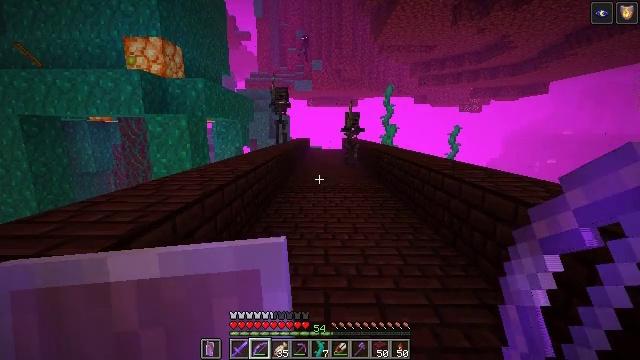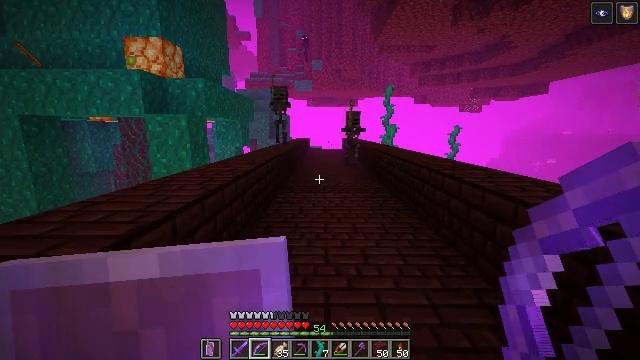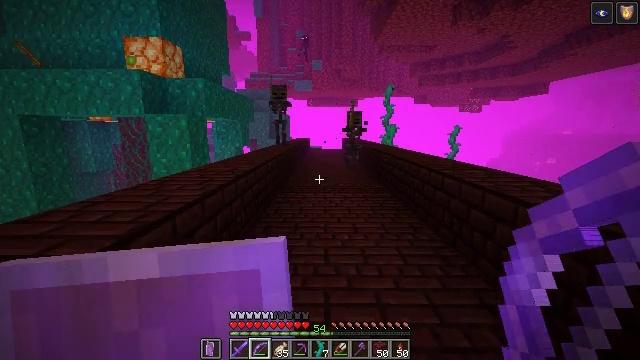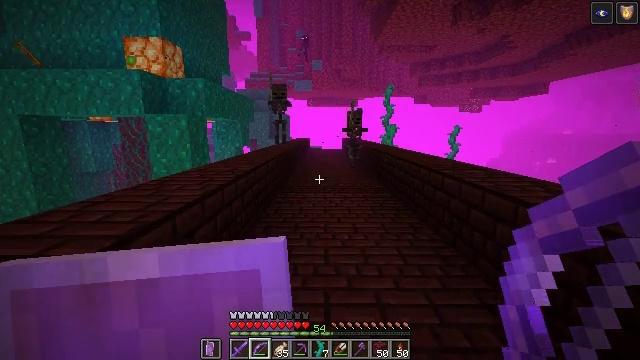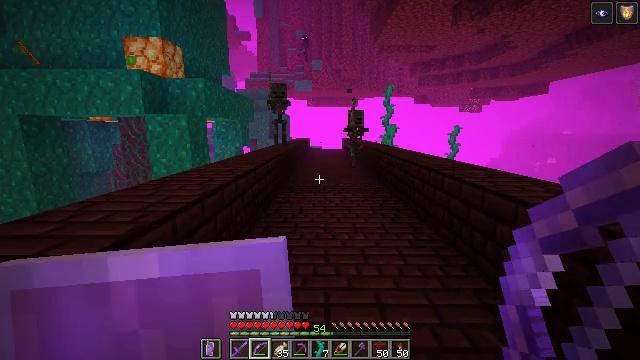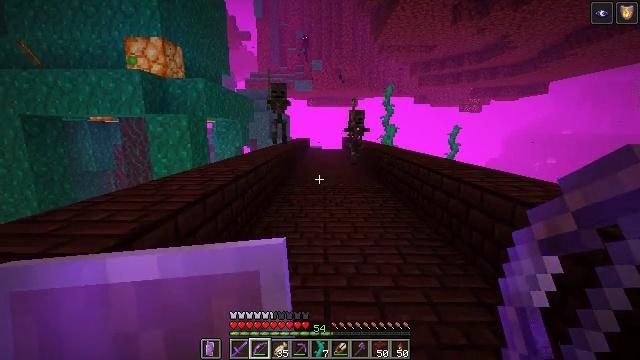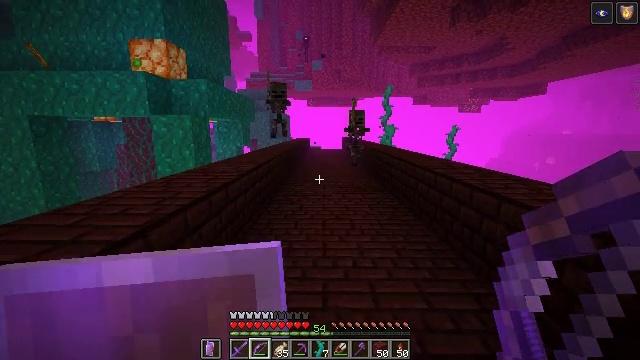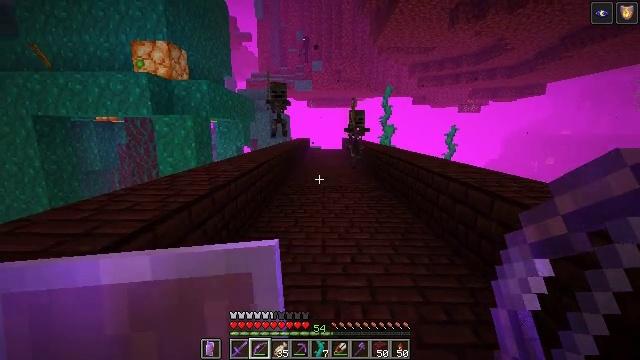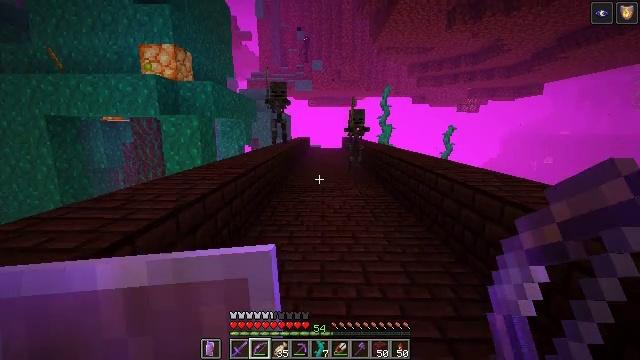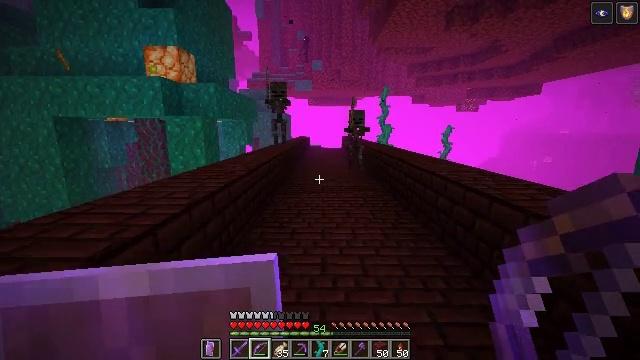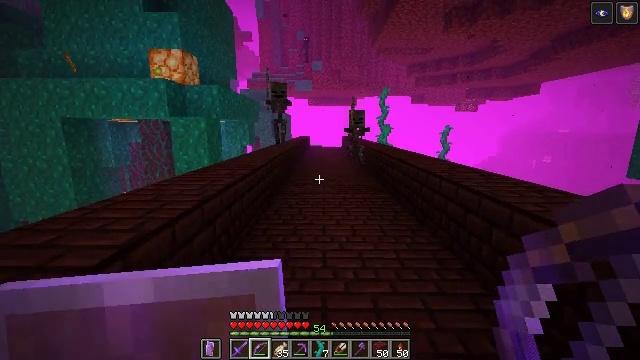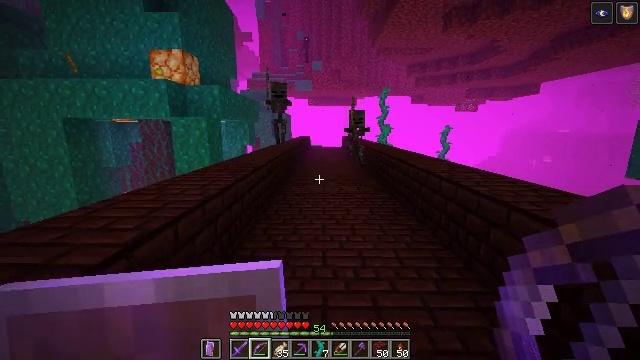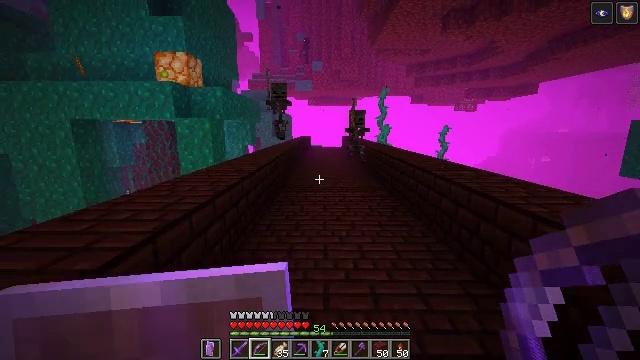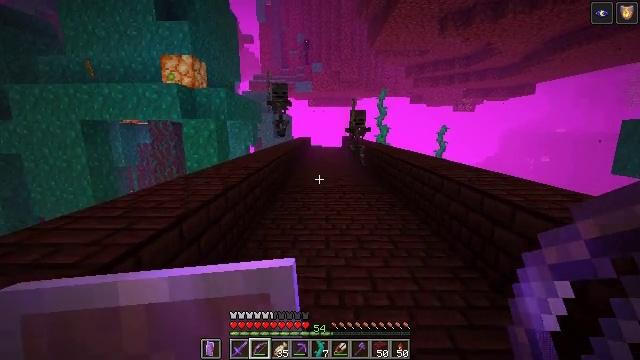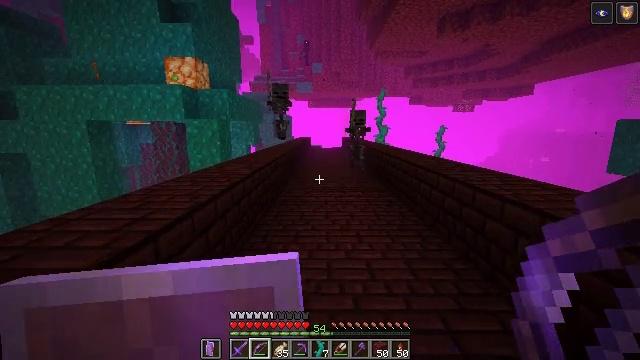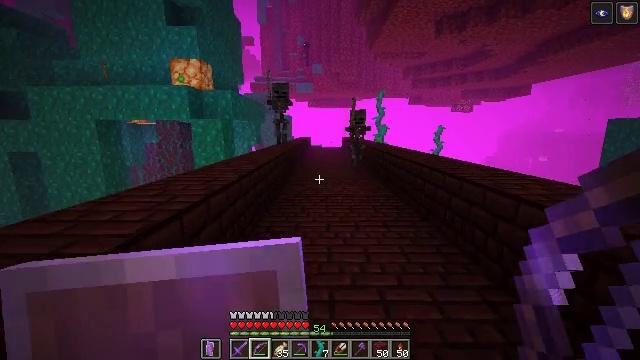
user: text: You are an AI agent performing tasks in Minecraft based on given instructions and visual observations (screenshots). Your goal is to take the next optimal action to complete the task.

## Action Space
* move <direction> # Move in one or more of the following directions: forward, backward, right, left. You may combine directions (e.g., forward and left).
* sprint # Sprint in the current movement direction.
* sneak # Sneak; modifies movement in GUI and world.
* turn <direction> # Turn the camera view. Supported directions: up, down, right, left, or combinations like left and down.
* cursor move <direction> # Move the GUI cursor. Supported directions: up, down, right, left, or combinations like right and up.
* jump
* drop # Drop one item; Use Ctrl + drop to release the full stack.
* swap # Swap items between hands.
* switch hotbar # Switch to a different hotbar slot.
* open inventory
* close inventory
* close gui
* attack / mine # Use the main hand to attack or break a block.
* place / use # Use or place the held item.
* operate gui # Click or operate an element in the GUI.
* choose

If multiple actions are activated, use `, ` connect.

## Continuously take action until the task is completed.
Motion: motion action
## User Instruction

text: Remove the fire source.
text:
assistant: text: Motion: no_op
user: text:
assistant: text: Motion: no_op
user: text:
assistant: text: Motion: no_op
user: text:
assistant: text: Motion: no_op
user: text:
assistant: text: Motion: move back
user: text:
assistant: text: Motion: move back
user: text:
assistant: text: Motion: move back
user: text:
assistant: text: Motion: move back
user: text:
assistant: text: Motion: move back
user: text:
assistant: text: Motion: move back
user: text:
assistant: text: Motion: move back
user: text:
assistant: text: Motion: move back
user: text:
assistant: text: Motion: move back
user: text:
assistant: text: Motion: move back
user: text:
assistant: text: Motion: move back
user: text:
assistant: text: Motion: move back
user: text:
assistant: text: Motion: move back
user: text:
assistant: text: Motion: move back
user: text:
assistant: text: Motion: move back
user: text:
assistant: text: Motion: move back
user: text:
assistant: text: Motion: move back
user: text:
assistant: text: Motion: move back
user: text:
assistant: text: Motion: move back
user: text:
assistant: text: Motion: move back
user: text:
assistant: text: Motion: move back
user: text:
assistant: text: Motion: move back
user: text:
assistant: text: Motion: move back
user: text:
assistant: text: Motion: move back
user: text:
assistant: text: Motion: move back
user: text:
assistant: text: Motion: move back